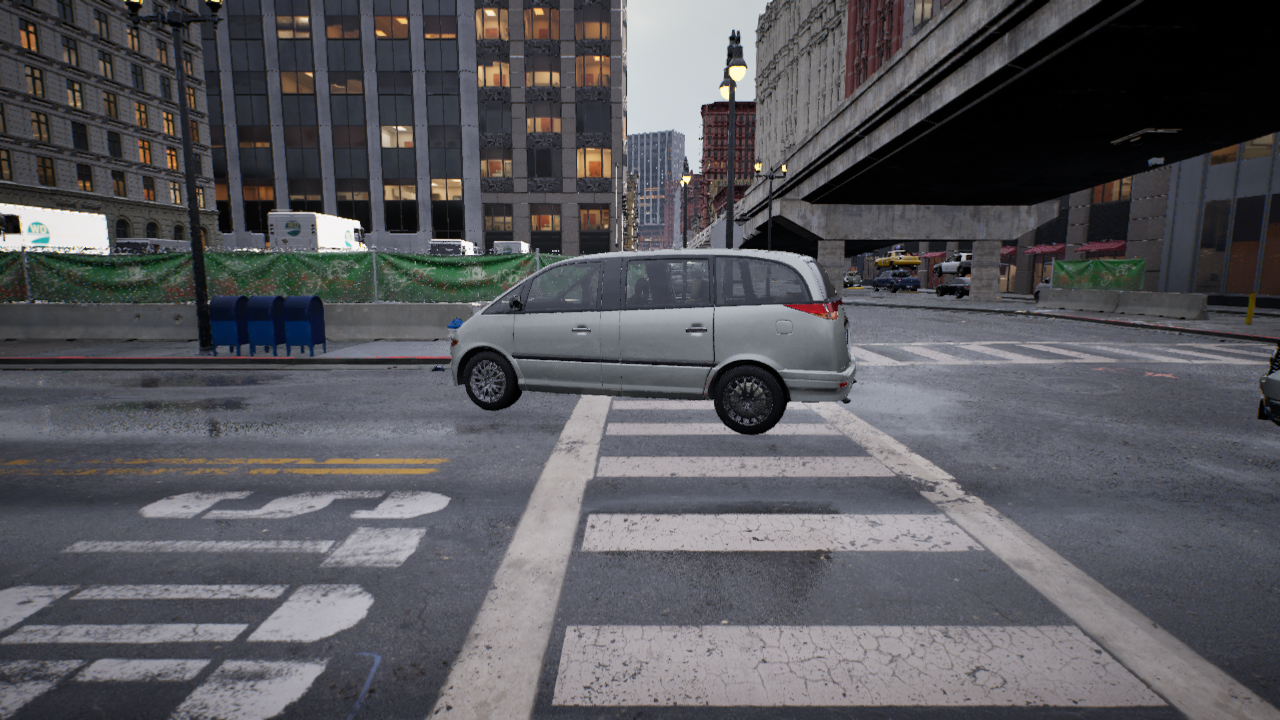
Venue: intersection
Lighting: clear day
Vehicle rig: minivan